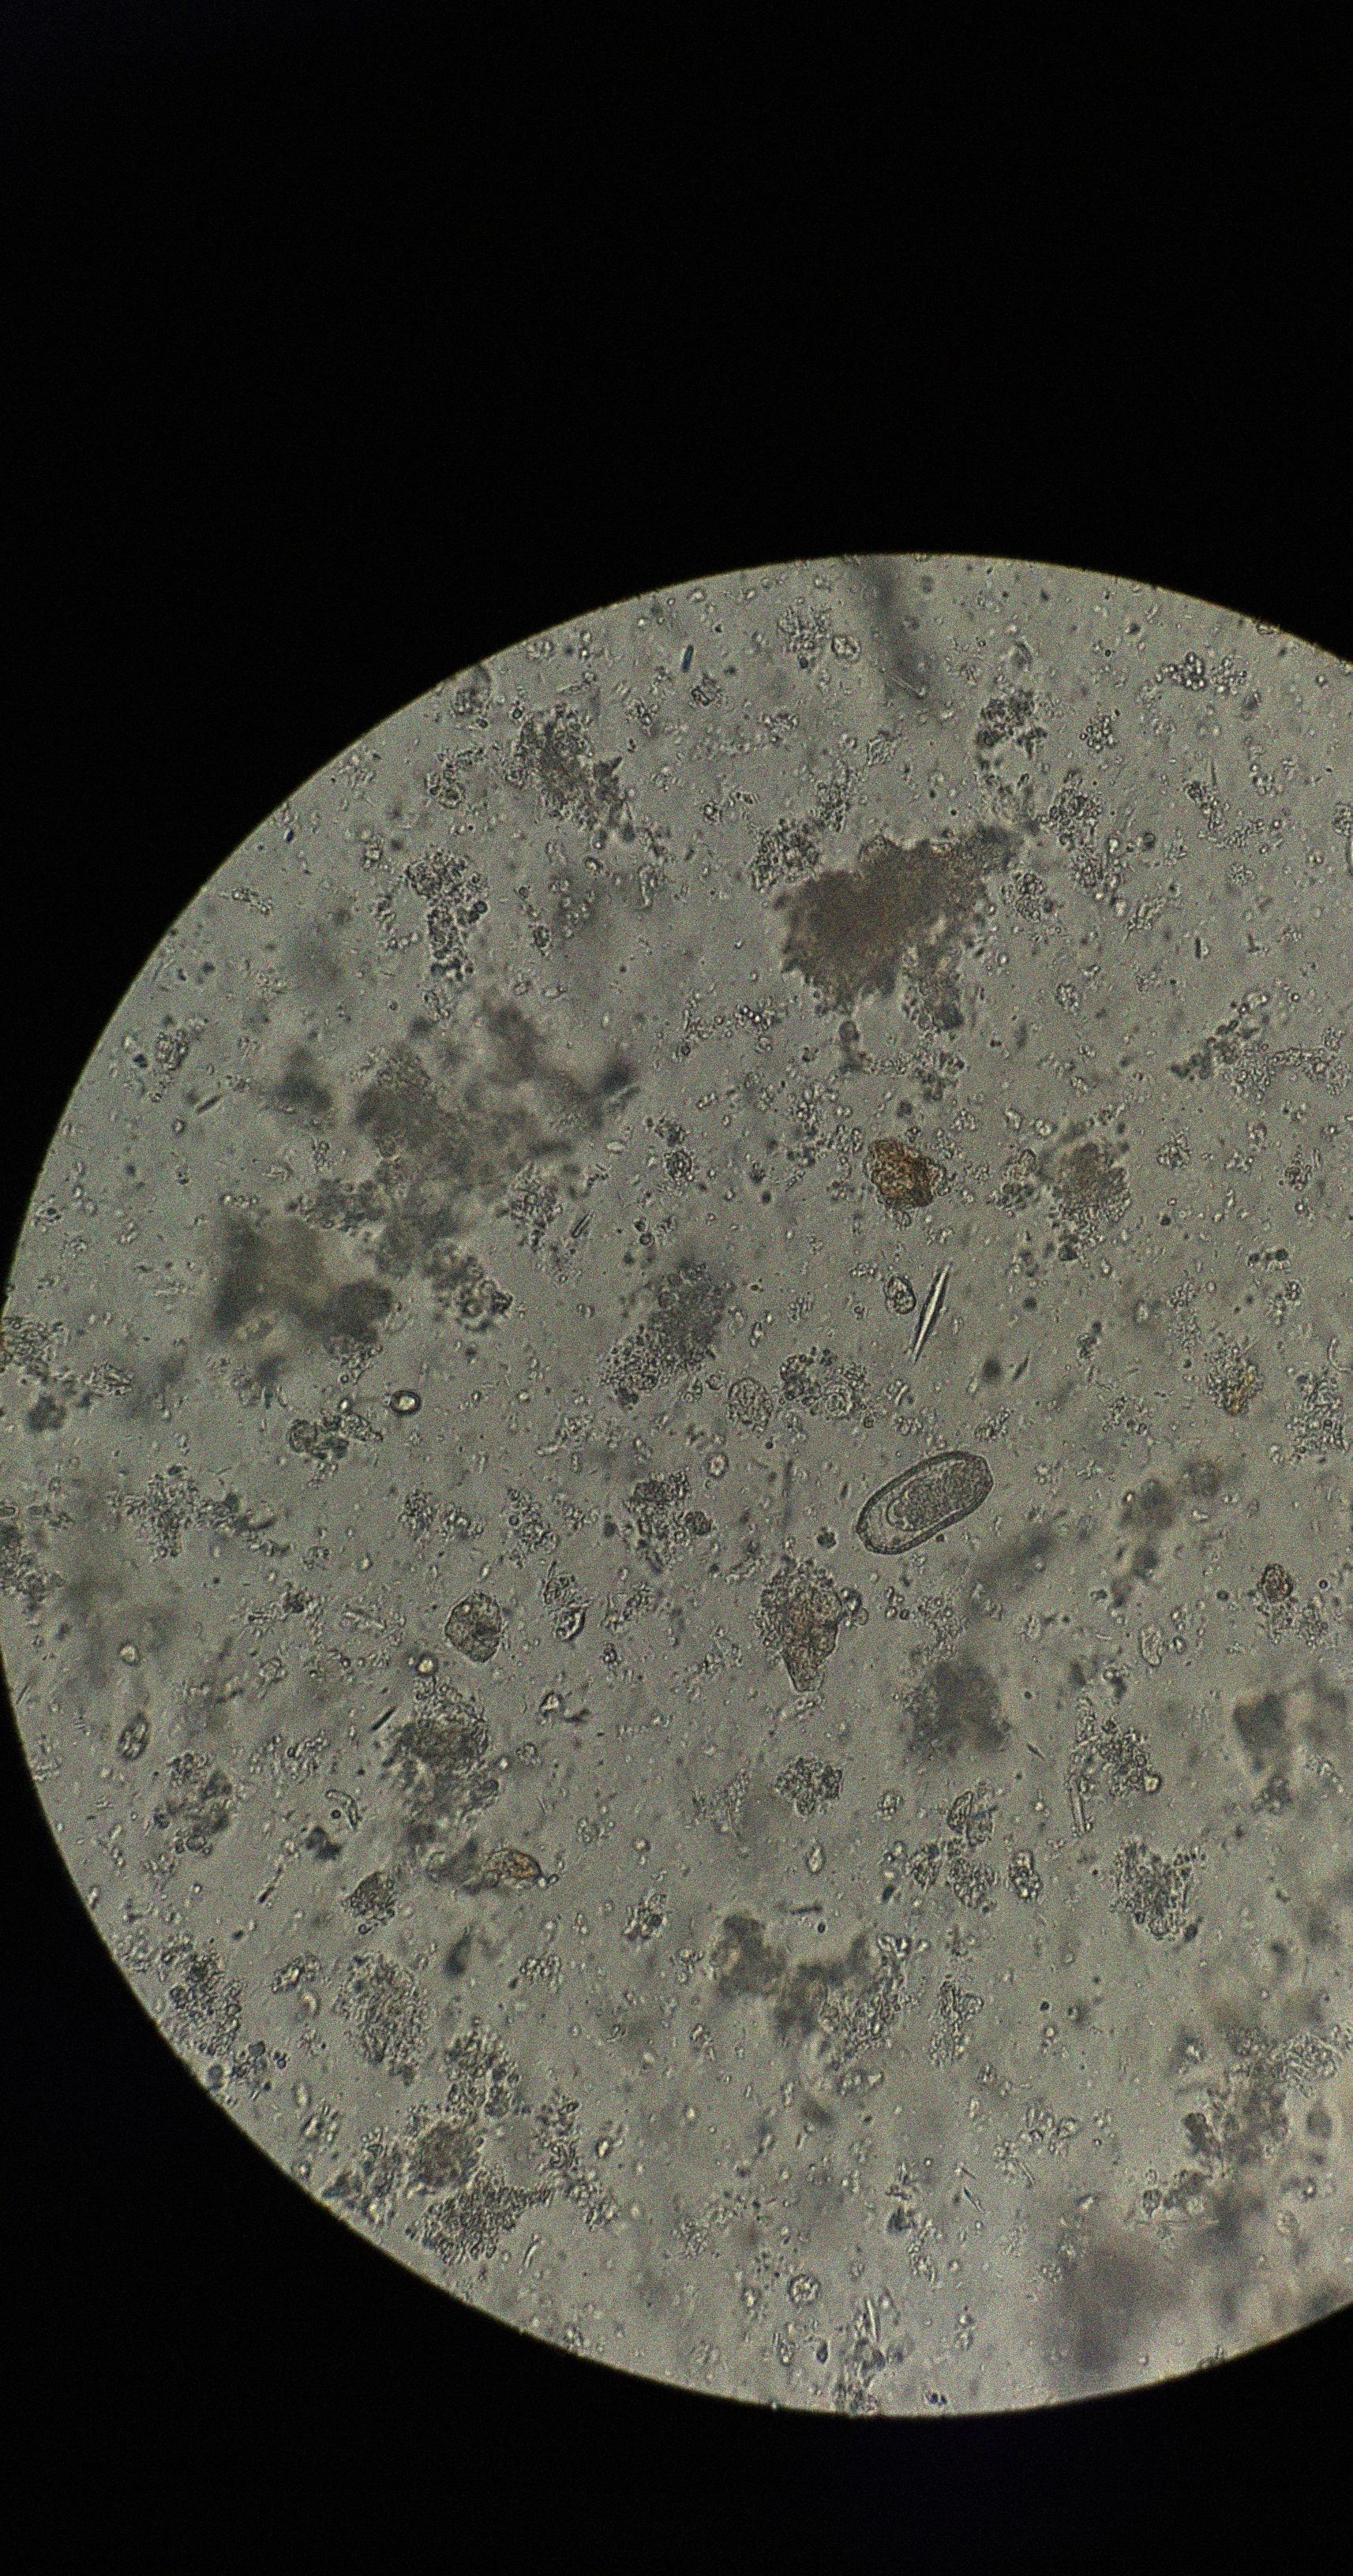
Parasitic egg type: Capillaria philippinensis